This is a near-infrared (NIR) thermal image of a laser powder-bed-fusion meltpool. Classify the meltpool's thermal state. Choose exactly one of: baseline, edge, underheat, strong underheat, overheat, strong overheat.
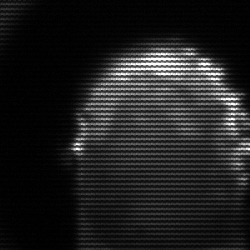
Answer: baseline